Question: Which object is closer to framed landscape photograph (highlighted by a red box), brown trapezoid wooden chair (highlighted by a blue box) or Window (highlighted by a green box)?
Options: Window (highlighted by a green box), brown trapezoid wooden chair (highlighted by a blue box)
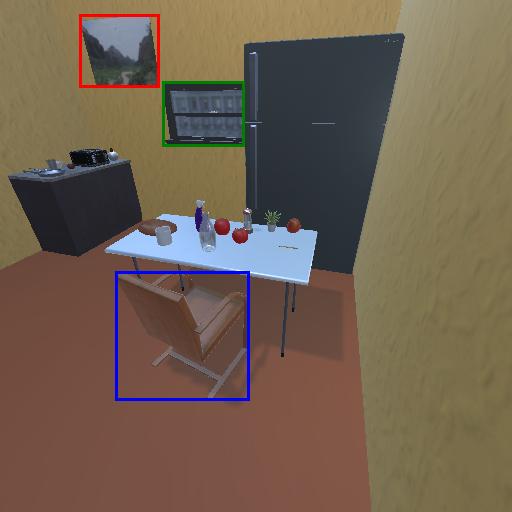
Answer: Window (highlighted by a green box)